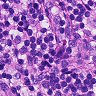
Metastatic tissue present: no